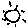
Label: sun